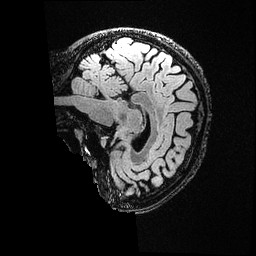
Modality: FLAIR
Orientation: sagittal
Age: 26
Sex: female
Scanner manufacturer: ge
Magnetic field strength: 3 T
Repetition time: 4.802 s
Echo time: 0.1171 s